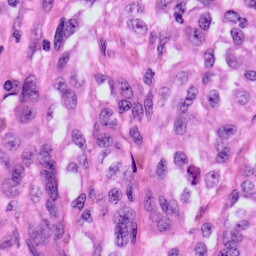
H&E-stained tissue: Skin